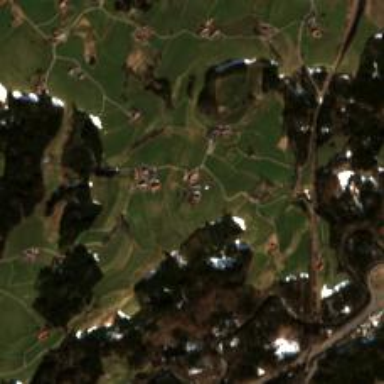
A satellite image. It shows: Small hamlet.